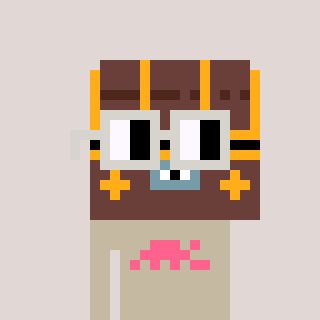
a pixel art character with square light gray glasses, a treasure chest-shaped head and a bege-colored body on a warm background